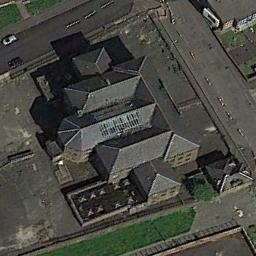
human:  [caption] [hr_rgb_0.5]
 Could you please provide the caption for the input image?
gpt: There is a church next to the road .

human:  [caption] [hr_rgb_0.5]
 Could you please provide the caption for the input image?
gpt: This is a church, Which is mostly made of brown and yellow brick .

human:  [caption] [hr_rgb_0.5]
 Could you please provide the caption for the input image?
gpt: A church with a gray roof, Many trees and a road around the church, Many cars on the road .

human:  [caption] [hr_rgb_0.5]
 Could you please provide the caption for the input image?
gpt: The church with some gray sloping roofs is built in the open area .

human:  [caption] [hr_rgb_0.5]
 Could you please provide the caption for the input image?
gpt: A church with gray roofs beside a green lawn by the roadside .